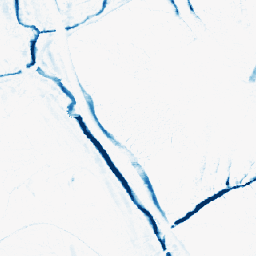
Category: morphological
Decomposition family: morphological_ellipse
Decomposition parameters: operation: closing
width: 5
height: 10
Upsampling method: nearest
Upsampling parameters: scale: 4
Upsampling scale: 4